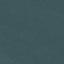
Label: SeaLake